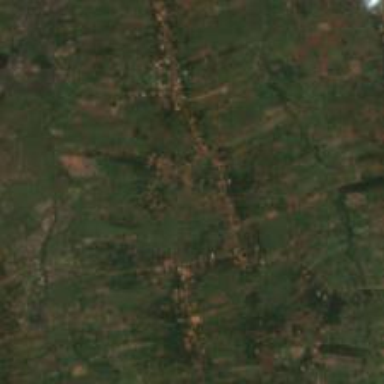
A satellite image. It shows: Village.